Aerial crown-view tile of a tropical tree (Barro Colorado Island, Panama), acquired 20241112:
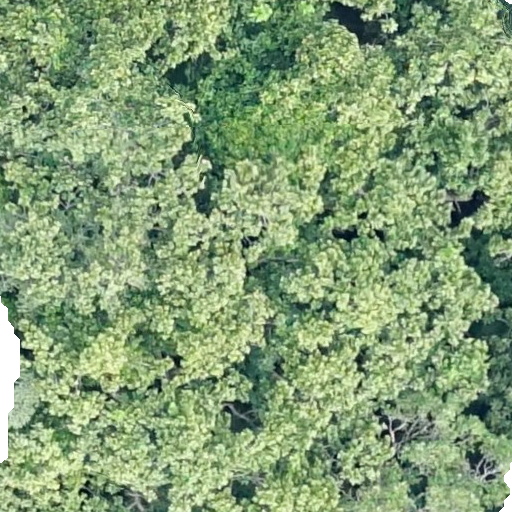
Species: Anacardium excelsum
GBIF accepted scientific name: Anacardium excelsum
Crown area: 629.17 m²